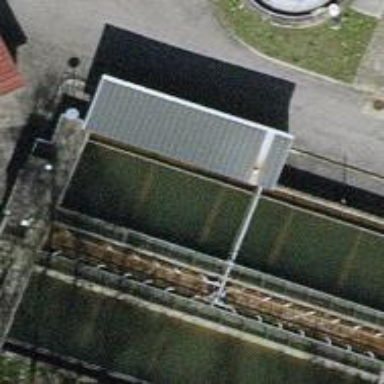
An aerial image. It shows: Body of wastewater.